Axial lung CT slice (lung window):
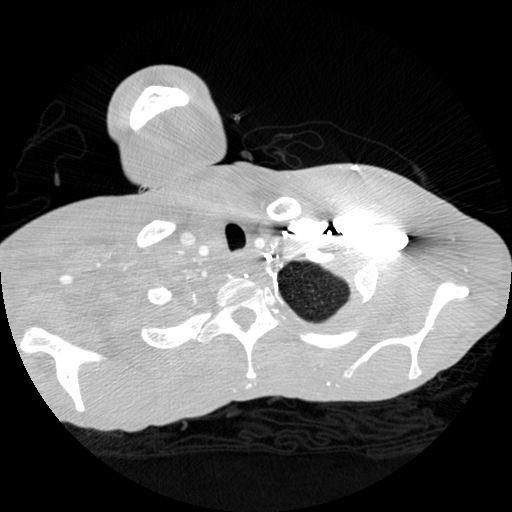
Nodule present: no